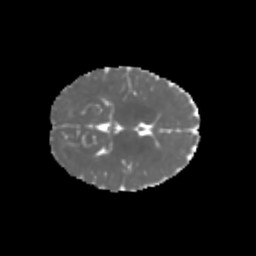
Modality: MD
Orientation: axial
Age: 6
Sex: male
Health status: healthy